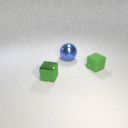
large blue metal sphere to the left of small green rubber cube